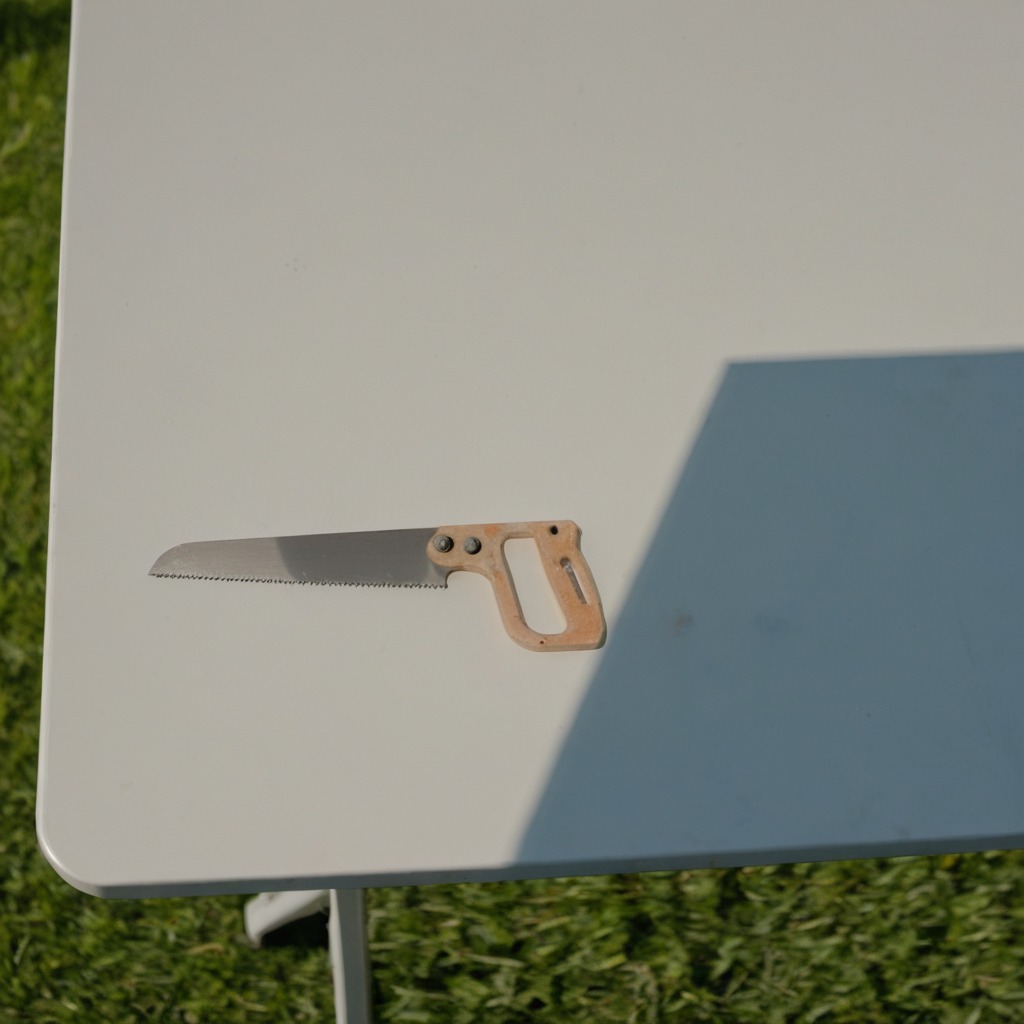
A metal saw is lying on a clean utility table in a temporary outdoor tool station afternoon light present textured surface.